Field crop: maize
Growth stage: 1
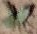
Species: datura